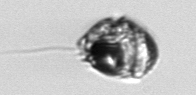
Label: Proterythropsis